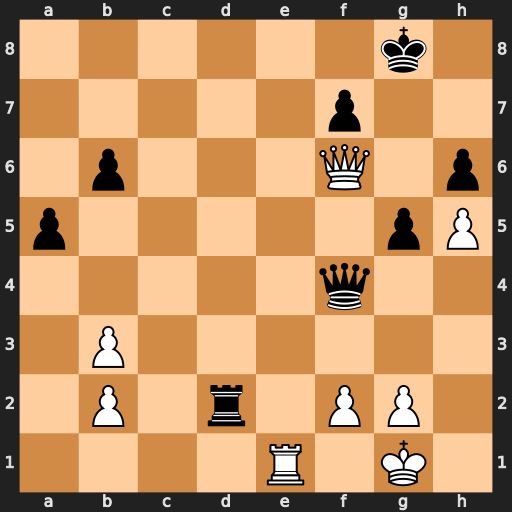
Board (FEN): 6k1/5p2/1p3Q1p/p5pP/5q2/1P6/1P1r1PP1/4R1K1
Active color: w
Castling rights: -
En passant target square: -
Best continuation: Re8+ Kh7 Qh8#